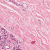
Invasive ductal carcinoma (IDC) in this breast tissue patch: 0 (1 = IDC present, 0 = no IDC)